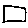
Label: square